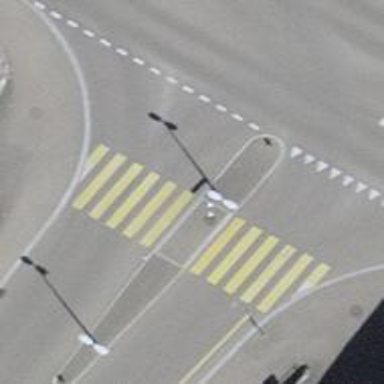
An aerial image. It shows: Uncontrolled zebra crossing with pedestrian island.